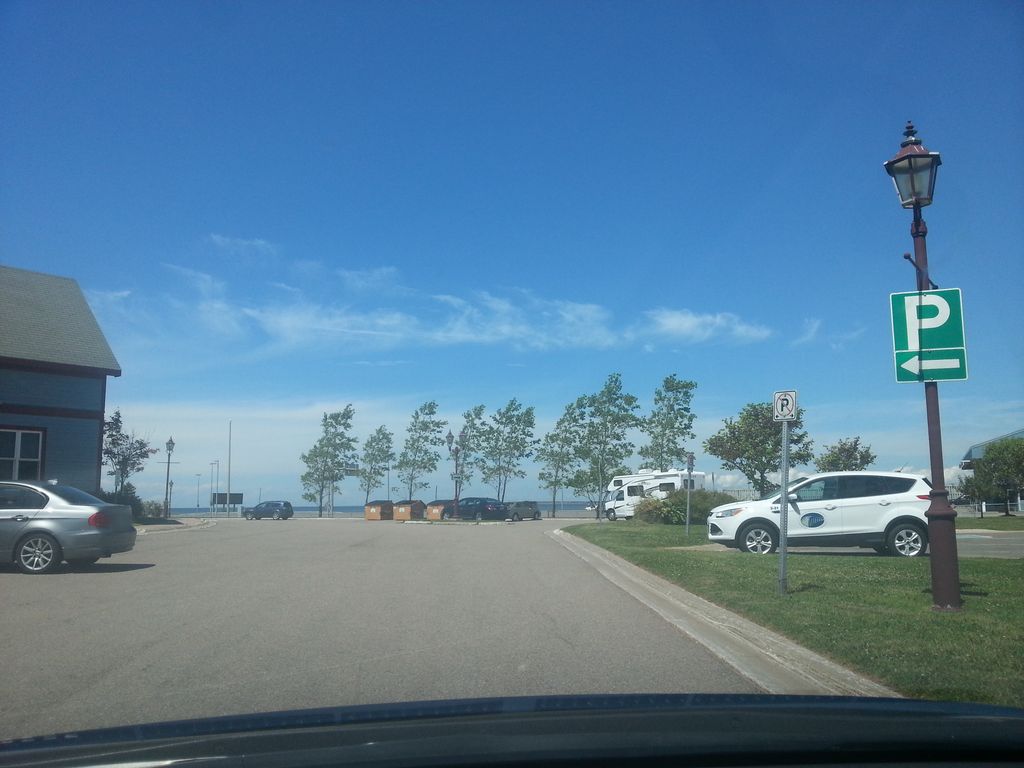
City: charlottetown